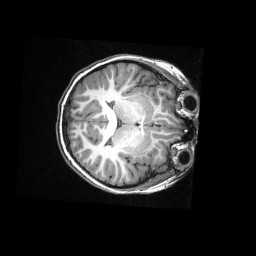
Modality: T1w
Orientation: axial
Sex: male